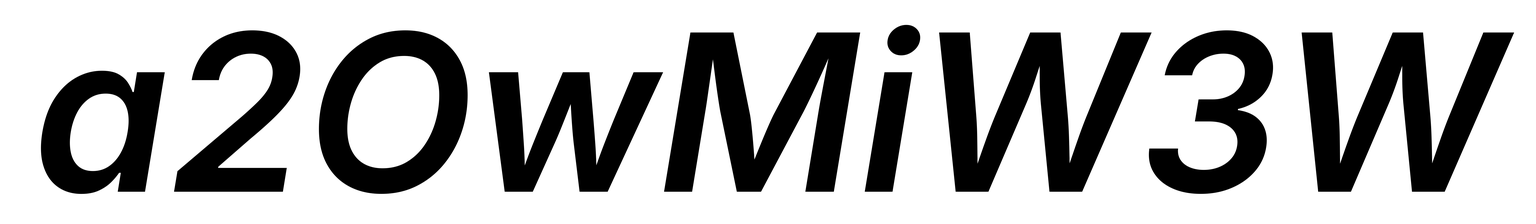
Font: Inter-Italic_SemiBold_Italic